The image is the raw acceleration waveform (amplitude versus time) of a rotating-machine vibration signal. Determine the machine's mechanical condition. Answer with exactly one of: normal, misalignment, unbalance, looseness.
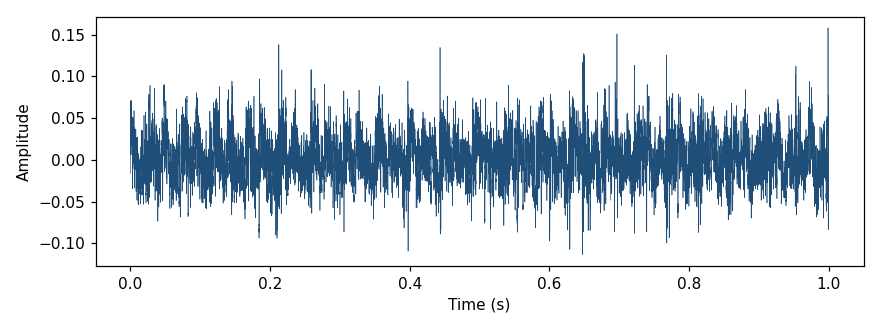
Answer: looseness